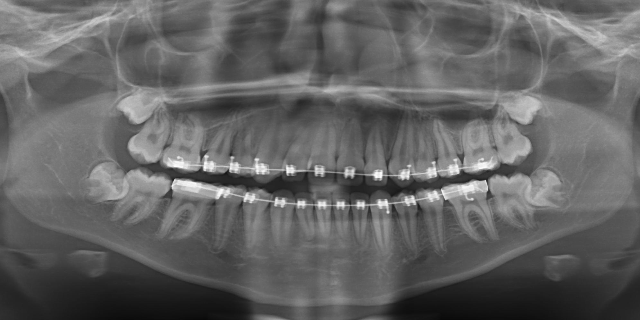
adult